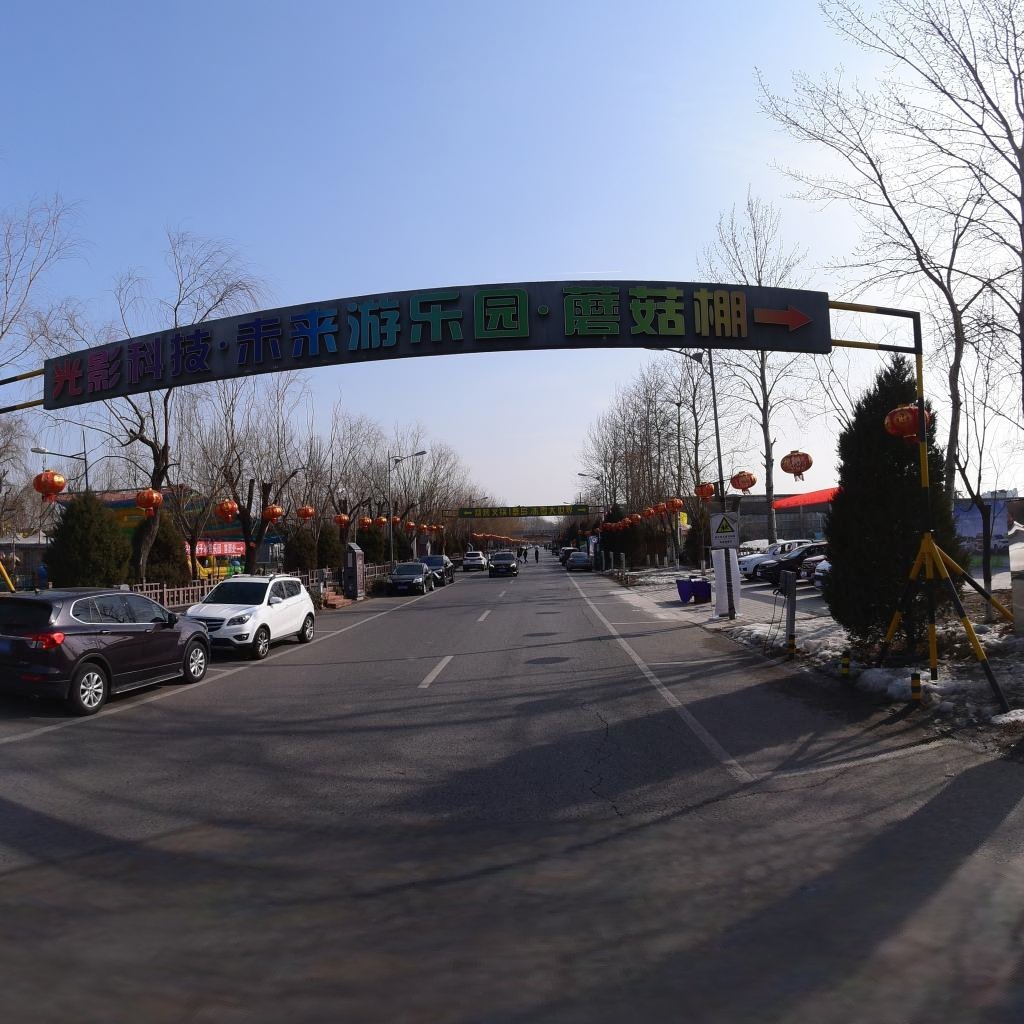
Region: Chaoyang
Road damage annotations: longitudinal crack, longitudinal crack, transverse crack